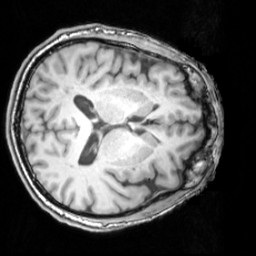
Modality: T1w
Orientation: axial
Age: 62
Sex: male
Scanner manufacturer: siemens
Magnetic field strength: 3 T
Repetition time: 1.62 s
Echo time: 0.003 s